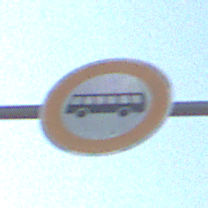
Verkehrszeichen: VerbotKraftomnibusse
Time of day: SunriseSunset
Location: Outdoor (Urban)
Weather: Clear
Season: NotSpecified
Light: Natural